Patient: sex M, age 68
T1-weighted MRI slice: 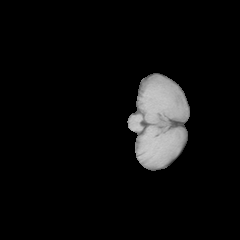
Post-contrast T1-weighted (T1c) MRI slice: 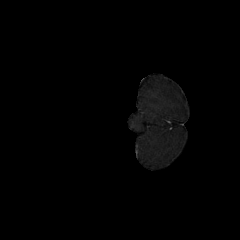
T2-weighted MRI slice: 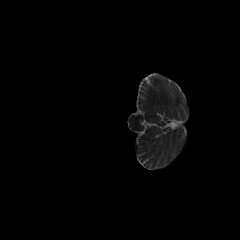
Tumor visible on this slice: no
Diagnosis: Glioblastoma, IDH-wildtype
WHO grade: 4